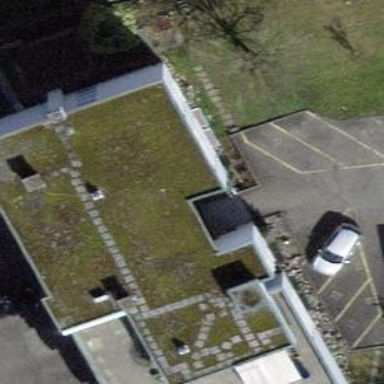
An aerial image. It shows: Flat-roofed building.